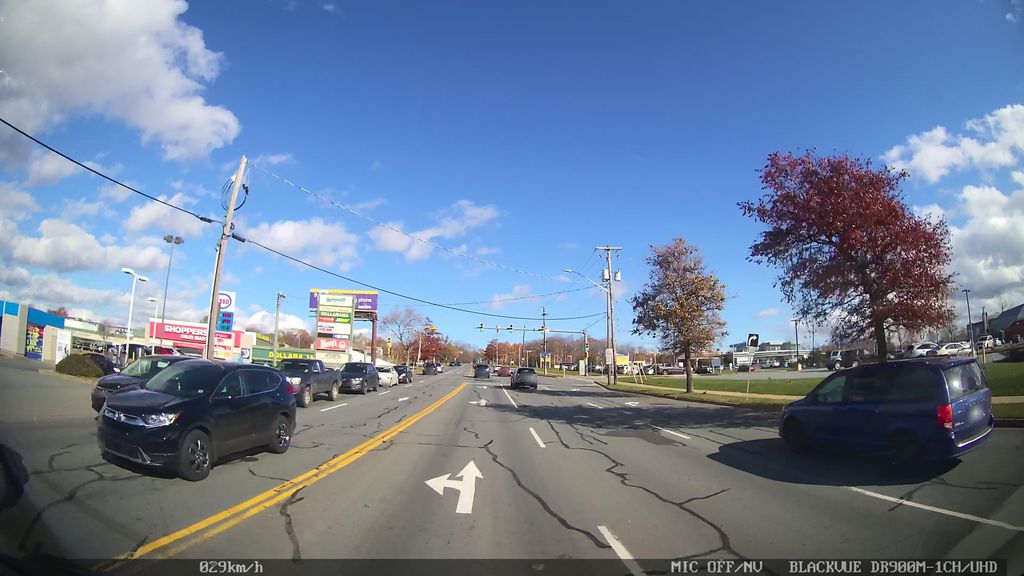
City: halifax